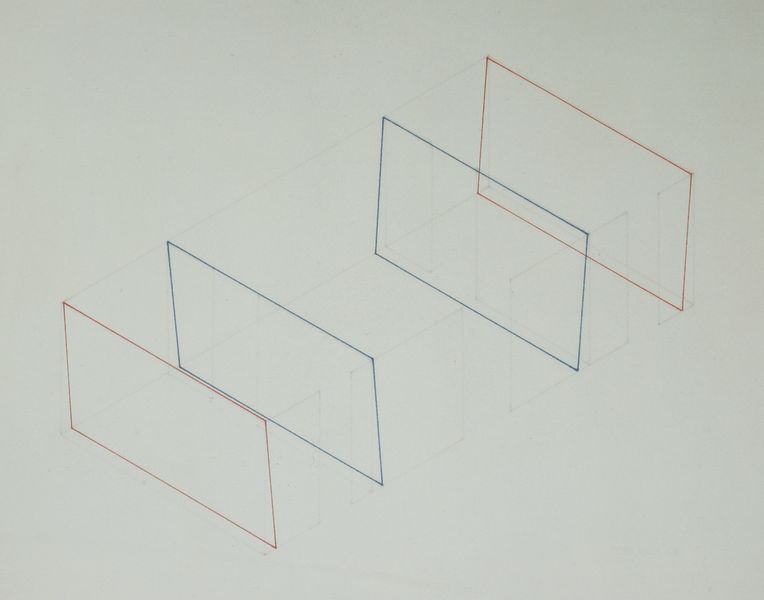
Titel: Installationszeichnung Galerie Heiner Friedrich
Künstler: Fred Sandback
Standort: Zürich
Institution: Kunsthaus
Schlagwörter: blau, gelb, grün, bunt, hell, licht, weiss, zeichnung, rot, architektur, perspektive, zwei, moderne, russland, abstrakt, modern, linien, white, rechtecke, vier, rechteck, minimalismus, linie, entwurf, stift, schema, quadrate, diagonal, quader, konstruktion, geometrie, quadrat, konstruktivismus, grundfarben, paare, verbindungen, kubus, mathematik, überschneidung, wenig, verbindungslinien, isometrie, lewitt, sol, suprematismus, zwei zwei